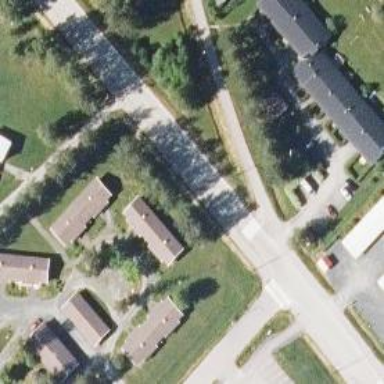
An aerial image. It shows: Asphalt cycleway with crossing.